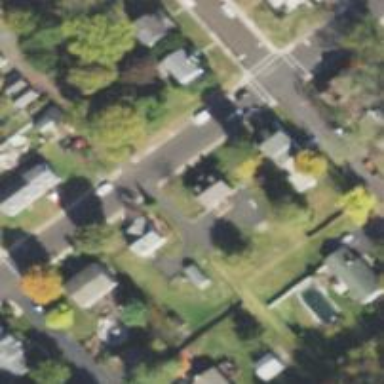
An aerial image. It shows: Alley classified as service road.